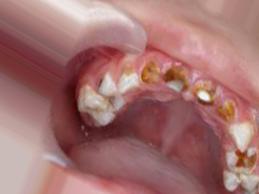
Condition: Caries